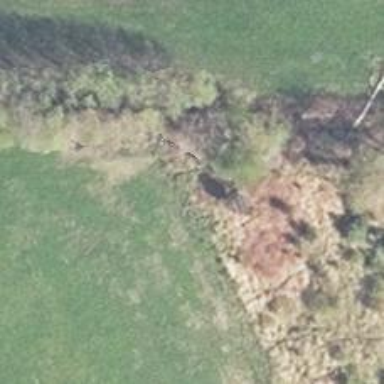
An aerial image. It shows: Hunting stand.